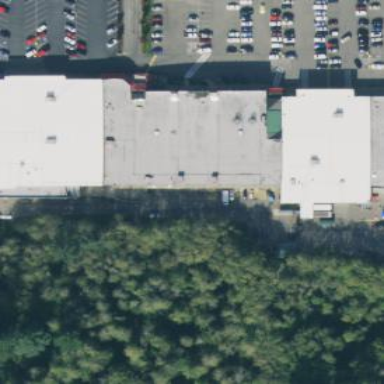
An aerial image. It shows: Retail building.